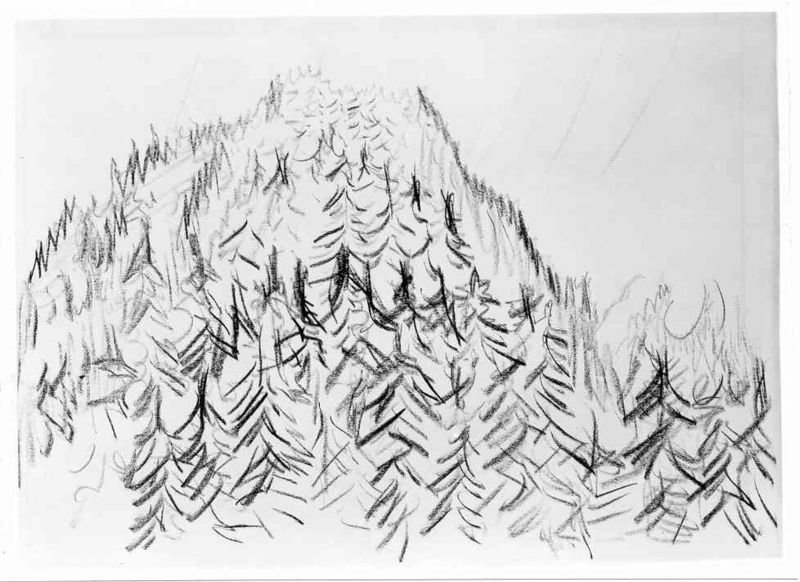
Titel: Bewaldeter Hügel
Künstler: Ernst Ludwig Kirchner
Standort: Karlsruhe
Institution: Staatliche Kunsthalle Karlsruhe
Schlagwörter: baum, berg, dunkel, himmel, weiß, bäume, kirchner, landschaft, äste, grau, hell, kreide, nacht, pastell, schwarz, skizze, zeichnung, tier, weg, expressionismus, ast, baumstamm, horizont, hügel, kalt, natur, wind, zweige, sonne, blatt, wald, schnell, papier, umrisse, studie, moderne, abstrakt, anstieg, berge, gebirge, gipfel, hang, grafik, kahl, vegetation, linien, weis, winter, silhouette, tannen, wild, einfach, spitz, tiefe, nadel, hoch, striche, waldrand, höhe, minimalismus, kohle, minimalistisch, schwarz-weiß, radierung, konturen, strich, bleistift, fichte, nadelbaum, tanne, entwurf, kohlezeichnung, stift, schemenhaft, kiefer, landschafft, urwald, nadelbäume, fichten, tannenbaum, tannenbäume, kühl, dicht, nadeln, nadelwald, skizzenbuch, baumwipfel, wipfel, monokultur, fantasie, bewaldet, kohlestift, strichzeichnung, zeicnung, forst, kinderzeichnung, baäme, minimal, strichmalerei, wildtier, bergwald, flieht, grauz, spitzig, sw, gipfek, 20. jahrundert, schwarze striche, akstrakt